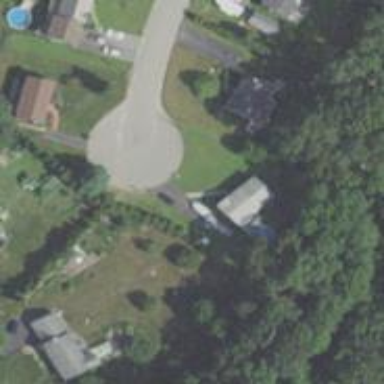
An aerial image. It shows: Turning circle on the road.